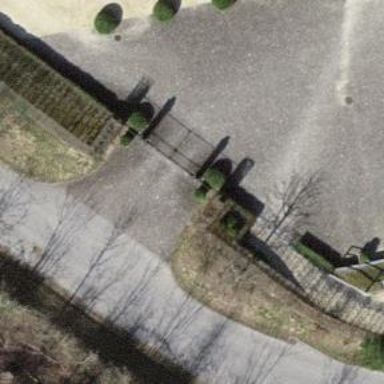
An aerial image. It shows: Gate.